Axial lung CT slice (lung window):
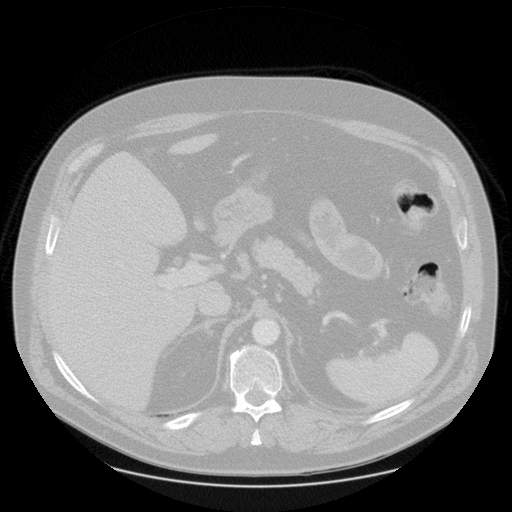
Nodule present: no